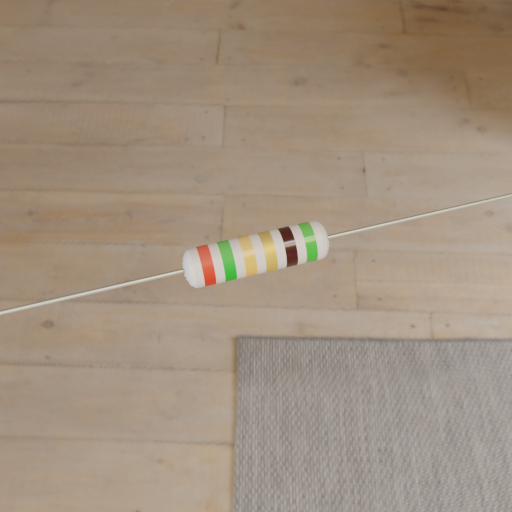
Resistor colour bands (in order): red, green, gold, gold, black, green